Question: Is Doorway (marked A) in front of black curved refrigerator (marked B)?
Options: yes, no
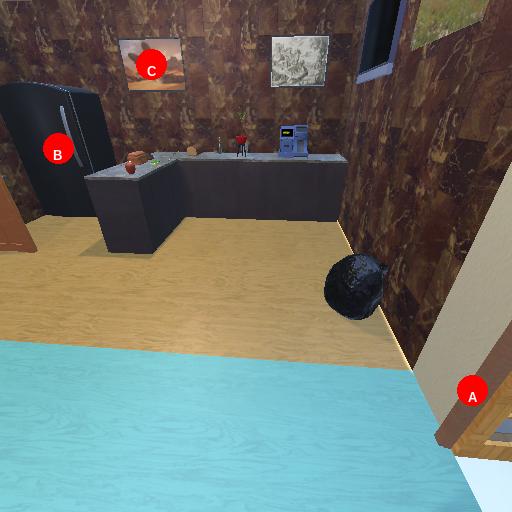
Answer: yes